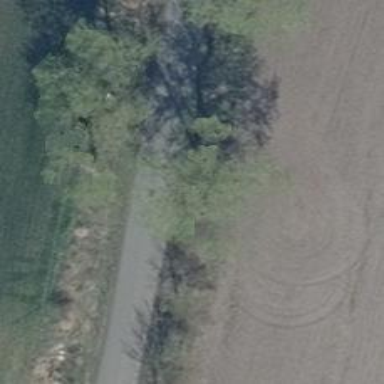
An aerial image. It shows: Row of broadleaved trees.